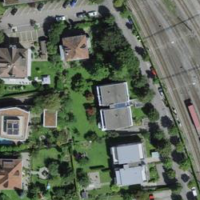
EUNIS habitat code: 54
Species observed at this site:
Cotinus coggygria